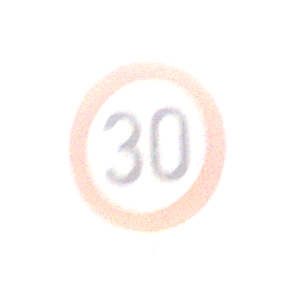
Verkehrszeichen: Geschwindigkeit30
Umgebung: Roofed, Urban
Tageszeit: MorningAfternoon
Wetter: PartlyCloudy
Licht: Natural
Jahreszeit: NotSpecified
Kontrast: MediumContrast